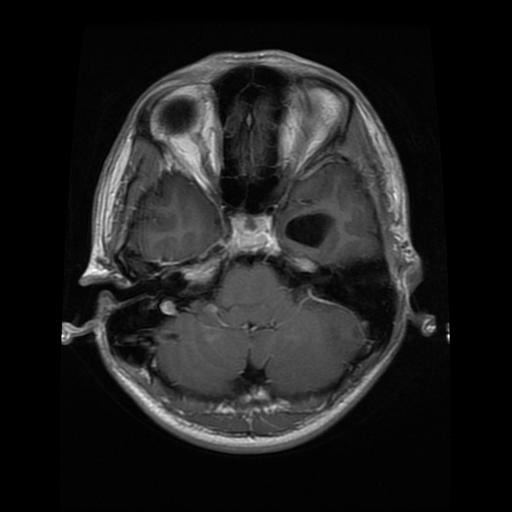
Label: glioma